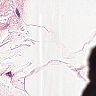
Metastatic tissue present: no